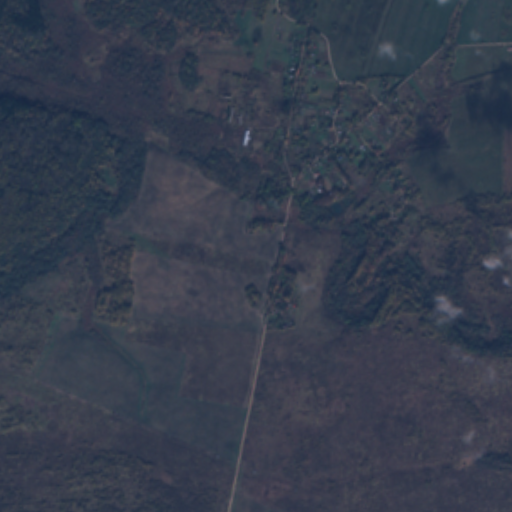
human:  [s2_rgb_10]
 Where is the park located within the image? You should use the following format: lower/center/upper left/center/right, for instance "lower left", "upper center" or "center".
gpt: The park is located in the center of the image.
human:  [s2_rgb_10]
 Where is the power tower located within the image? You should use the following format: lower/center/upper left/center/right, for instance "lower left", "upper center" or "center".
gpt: The power tower is located in the lower left of the image.
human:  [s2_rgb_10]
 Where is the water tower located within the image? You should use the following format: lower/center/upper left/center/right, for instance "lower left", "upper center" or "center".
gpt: The water tower is located in the upper center of the image.
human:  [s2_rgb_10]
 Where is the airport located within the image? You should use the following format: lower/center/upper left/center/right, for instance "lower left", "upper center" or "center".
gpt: There is no airport in the image.